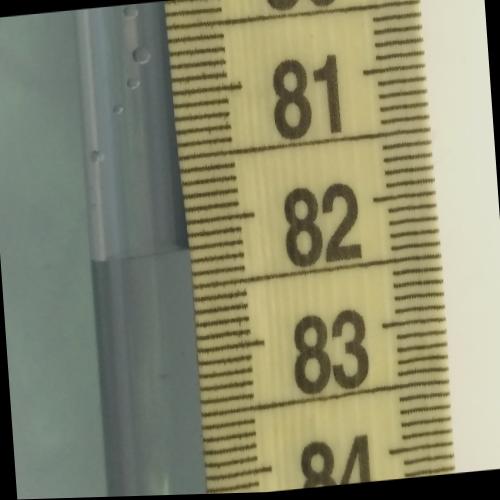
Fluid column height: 82.2 cm